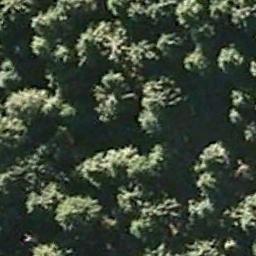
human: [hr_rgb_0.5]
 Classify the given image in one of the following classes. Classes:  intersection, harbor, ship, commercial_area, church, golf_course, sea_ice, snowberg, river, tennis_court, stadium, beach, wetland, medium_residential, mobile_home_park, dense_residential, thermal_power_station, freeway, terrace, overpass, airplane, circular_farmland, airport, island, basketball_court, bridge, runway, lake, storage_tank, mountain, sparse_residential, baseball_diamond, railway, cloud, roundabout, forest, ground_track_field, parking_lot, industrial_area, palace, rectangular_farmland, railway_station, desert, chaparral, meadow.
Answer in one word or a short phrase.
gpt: forest